Aerial crown-view tile of a tropical tree (Barro Colorado Island, Panama), acquired 20250915:
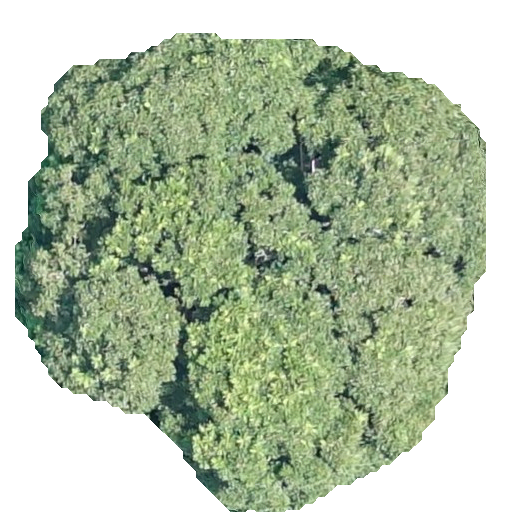
Species: Dipteryx oleifera
GBIF accepted scientific name: Dipteryx oleifera
Crown area: 246.663 m²